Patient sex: F
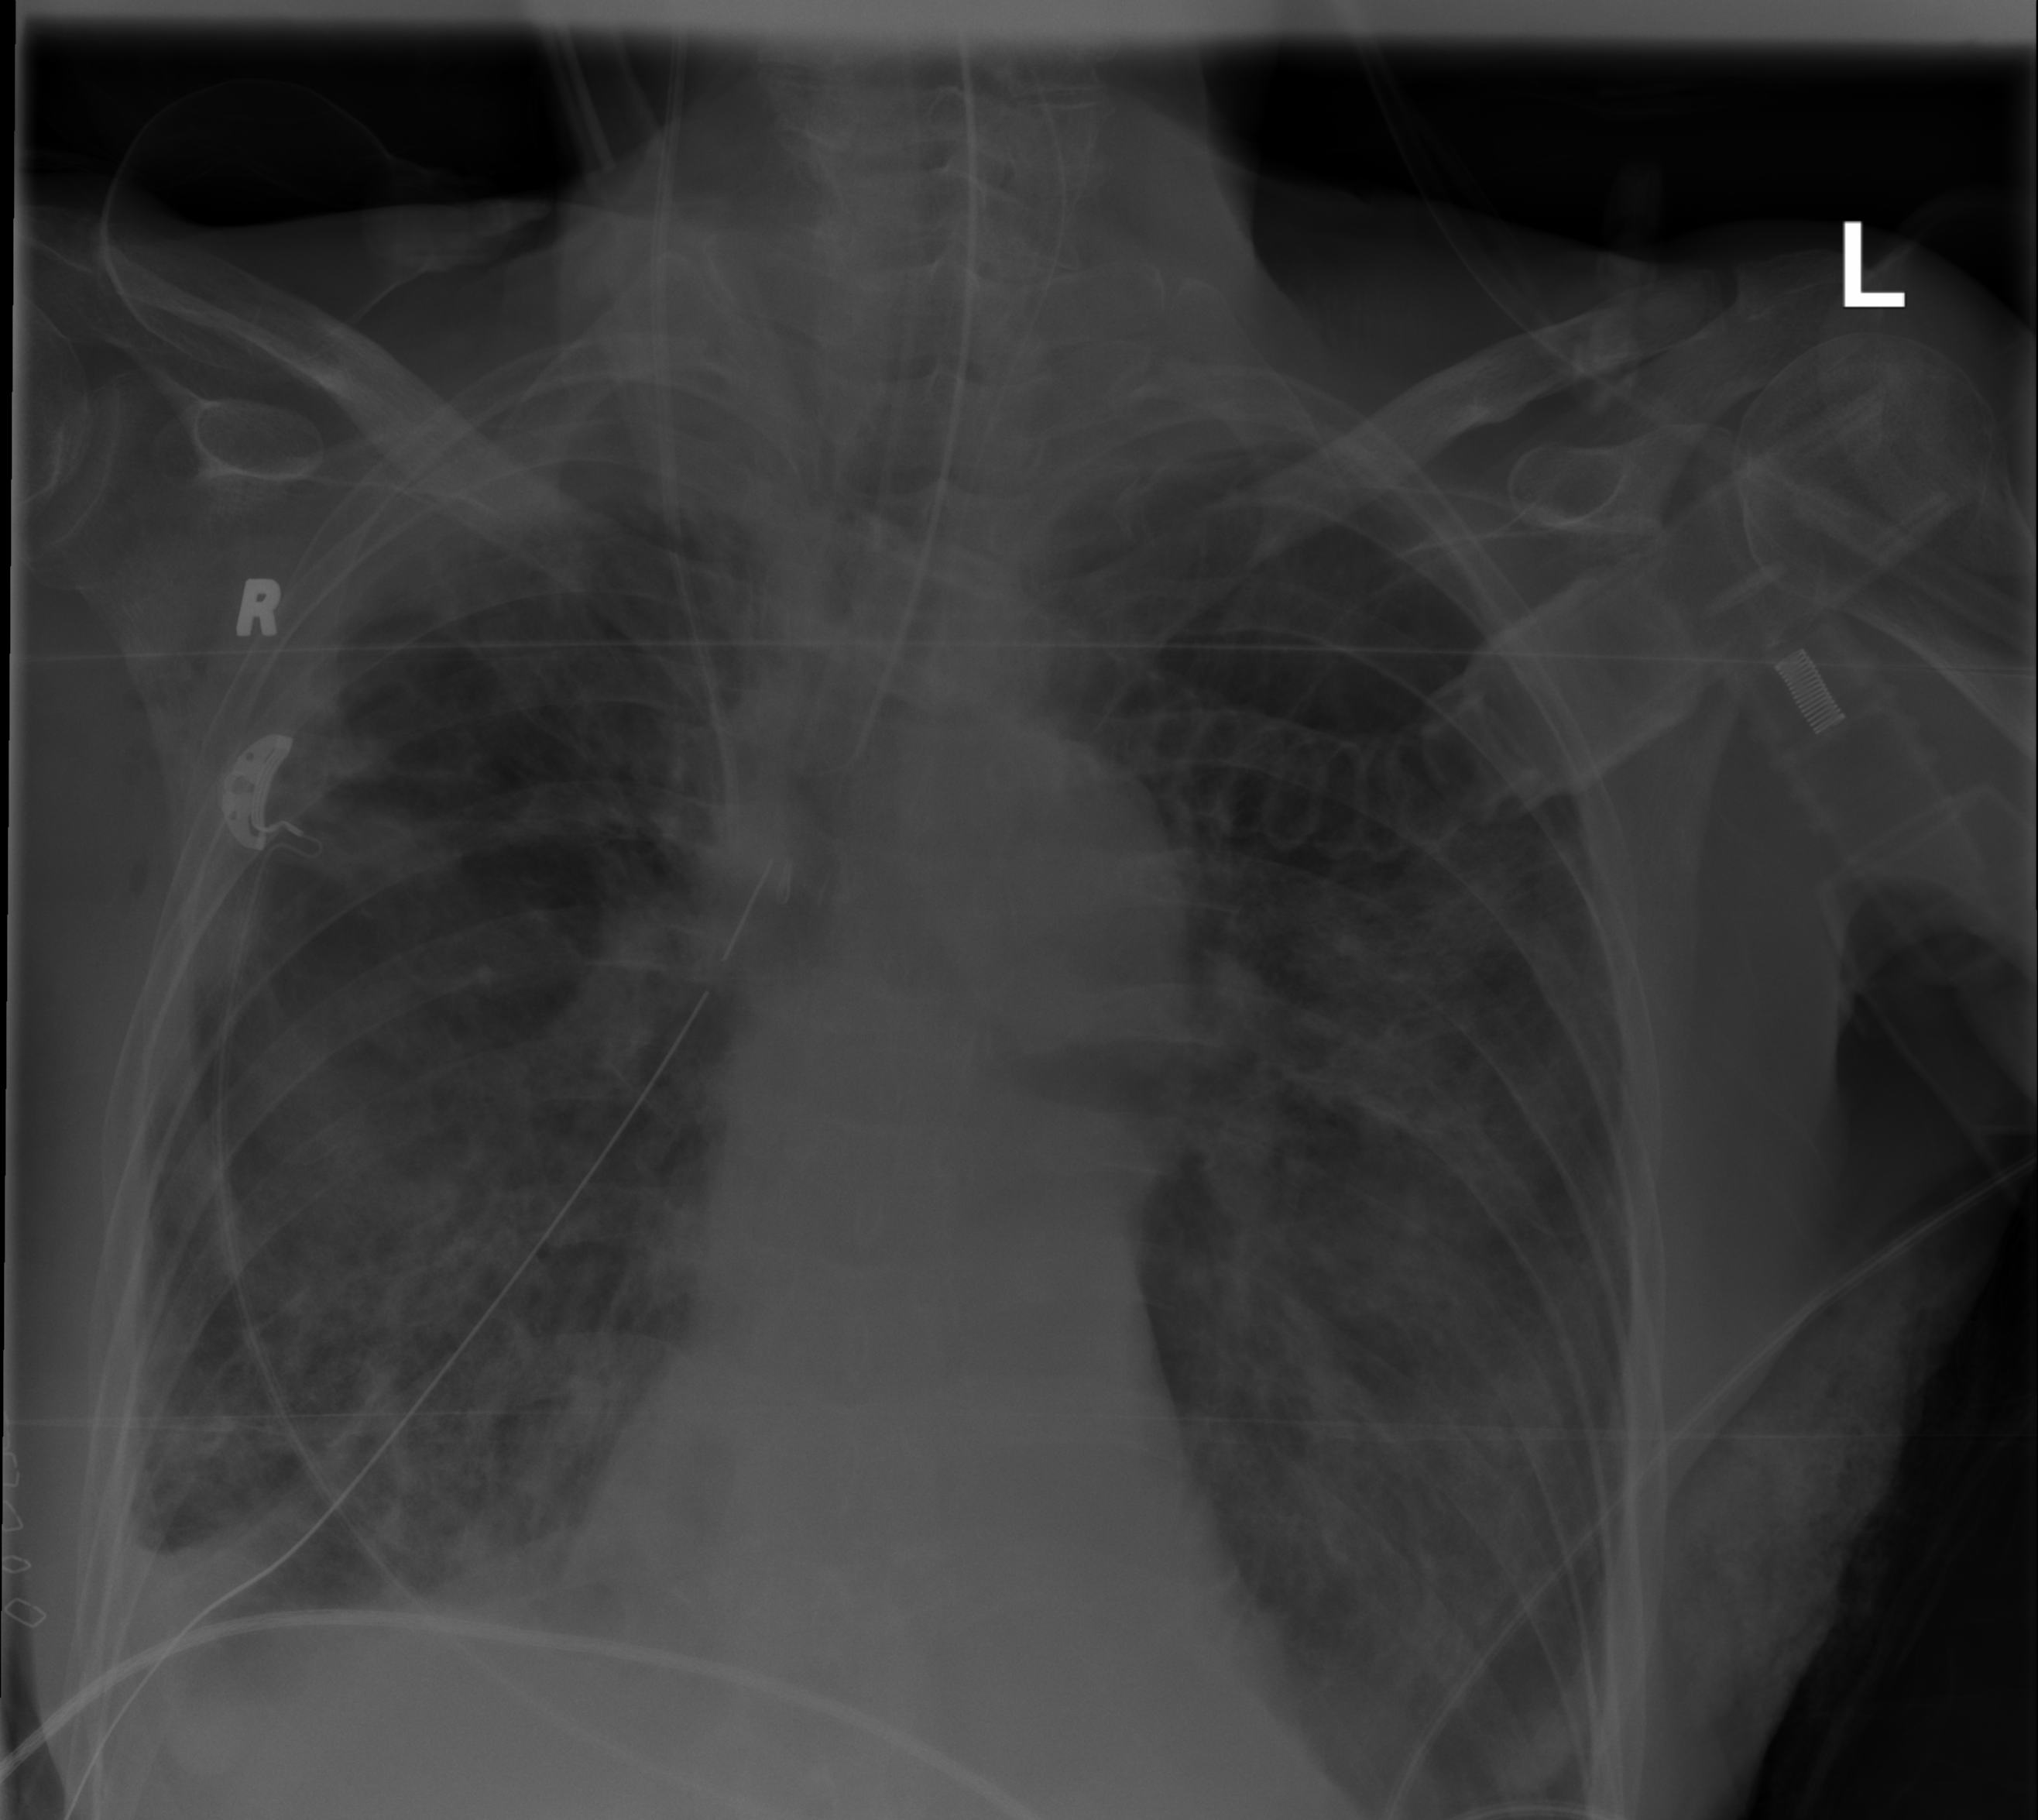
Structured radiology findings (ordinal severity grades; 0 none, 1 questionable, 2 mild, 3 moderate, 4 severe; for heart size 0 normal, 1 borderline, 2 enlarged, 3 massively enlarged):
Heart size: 0
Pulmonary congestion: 2
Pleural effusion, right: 2
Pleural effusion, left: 2
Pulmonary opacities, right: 2
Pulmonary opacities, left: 2
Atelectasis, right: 2
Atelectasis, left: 2